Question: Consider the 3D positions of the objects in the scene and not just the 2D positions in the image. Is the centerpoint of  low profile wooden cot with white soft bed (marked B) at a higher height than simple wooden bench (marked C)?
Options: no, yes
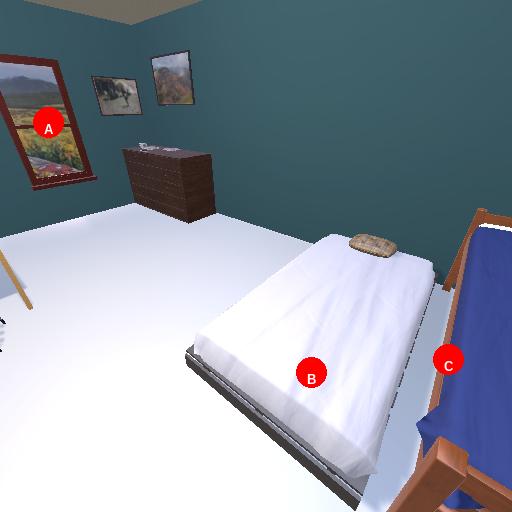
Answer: no